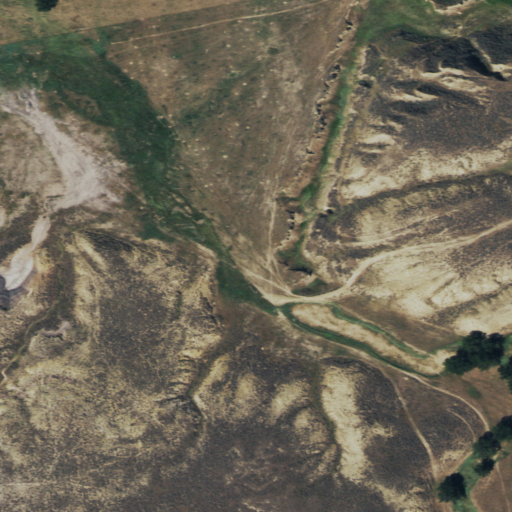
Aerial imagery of valley in Wyoming named Big Corral Draw containing shrub, grassland, pasture, and evergreen forest